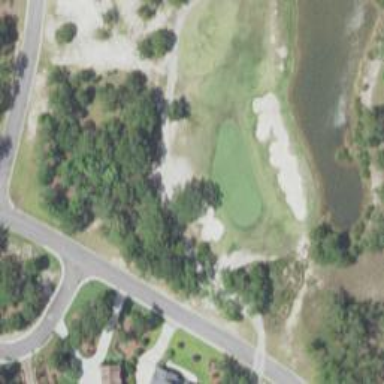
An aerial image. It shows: View of golf hole.